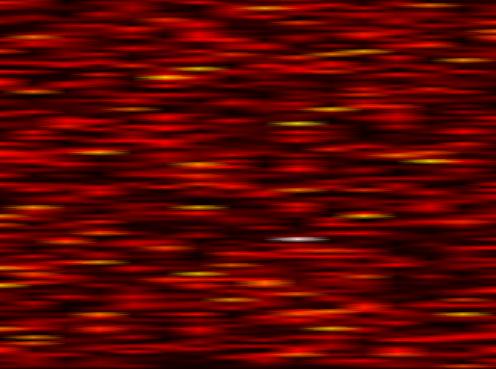
Label: UFMC